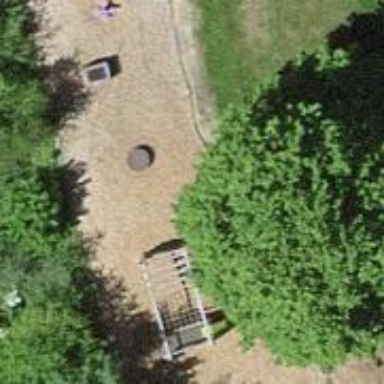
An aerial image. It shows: Playground area for leisure activities on the land.